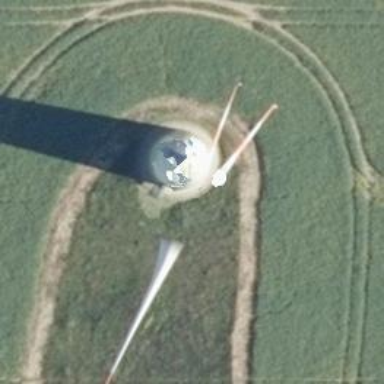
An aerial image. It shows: Wind generator powered by wind turbine.